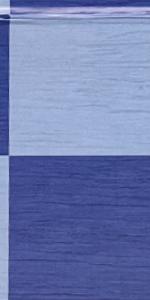
Label: Empty